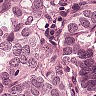
Metastatic tissue present: yes